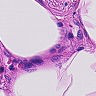
Metastatic tissue present: no